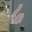
Label: 6